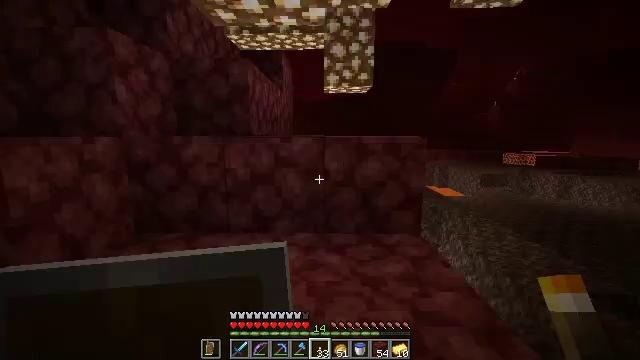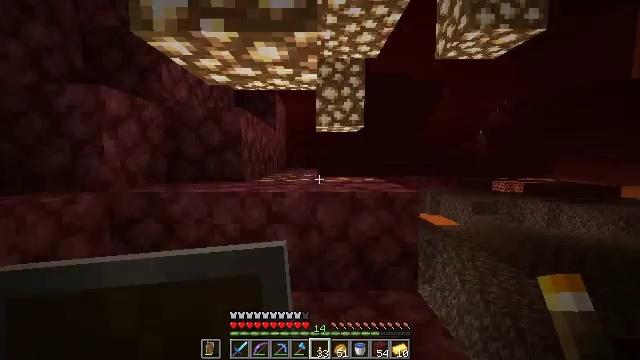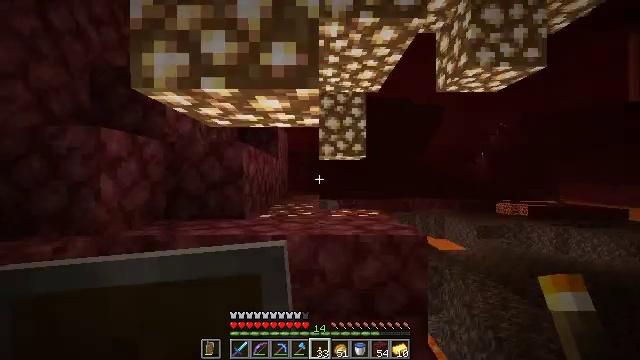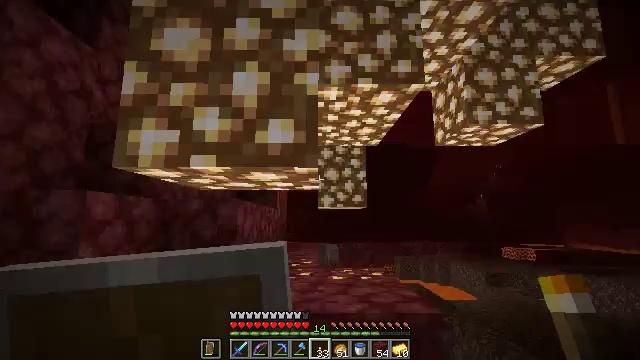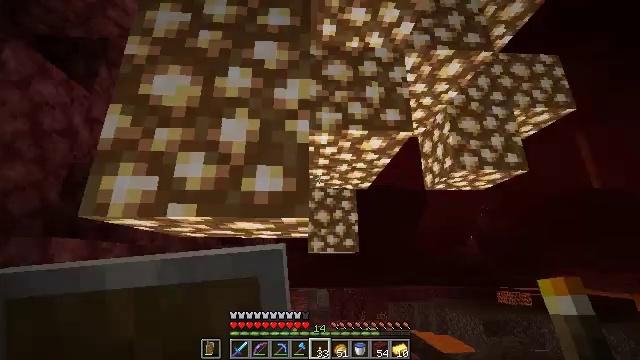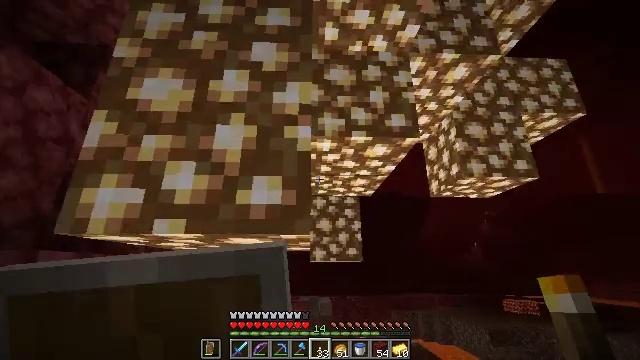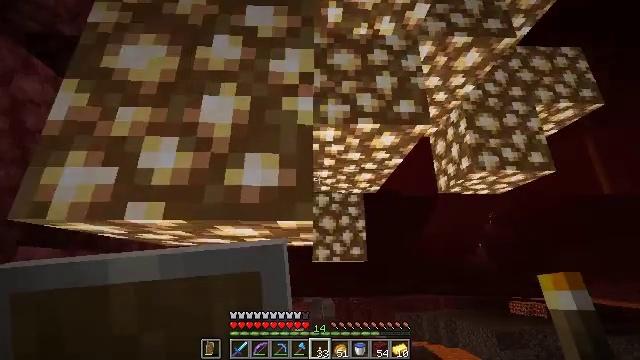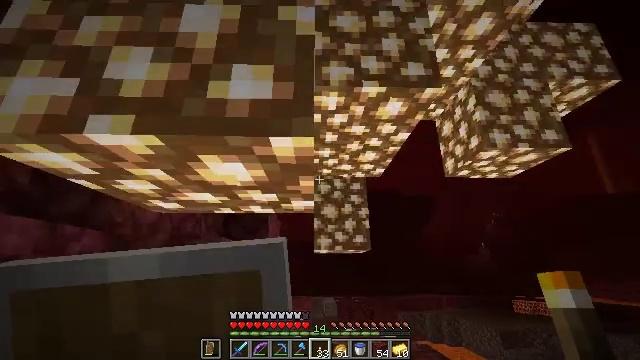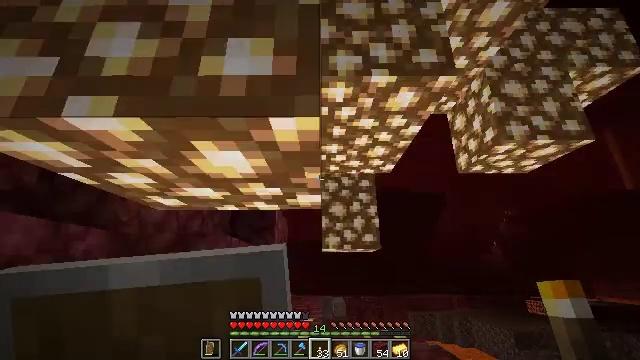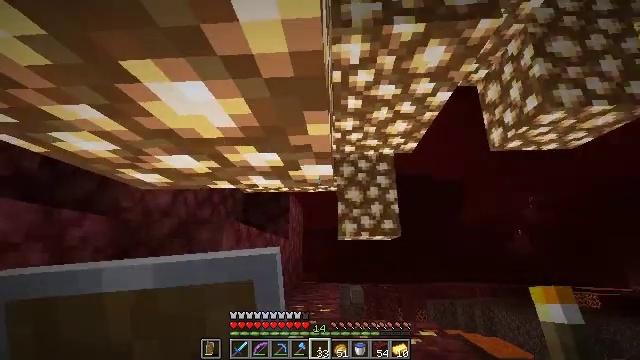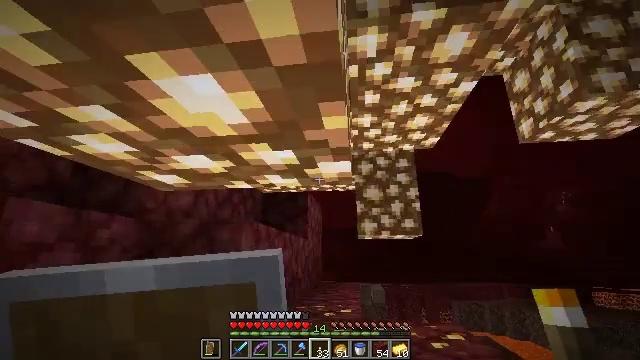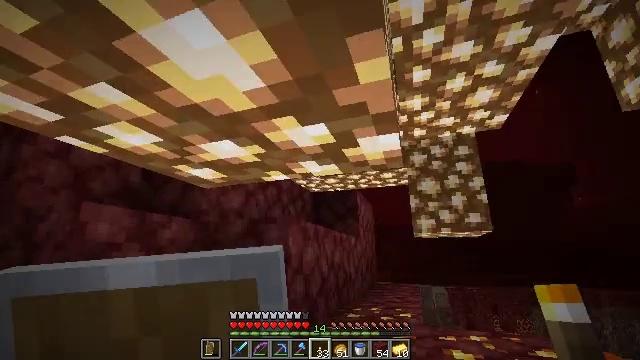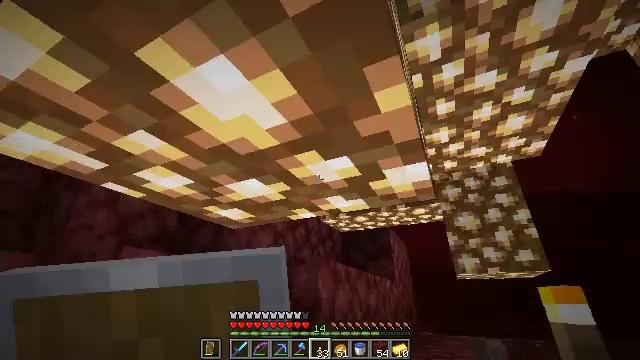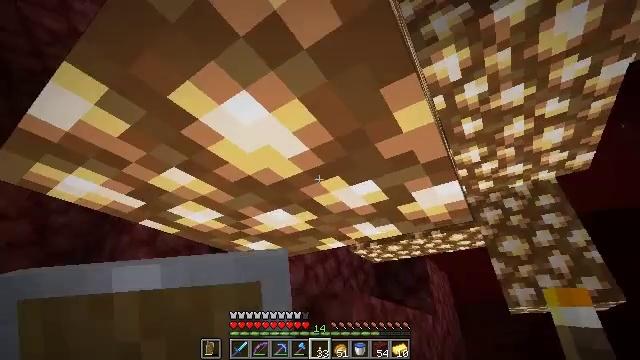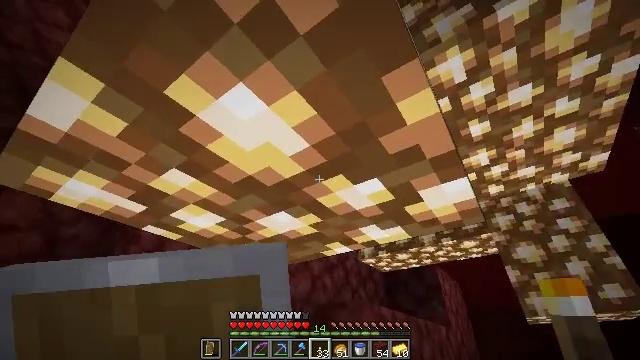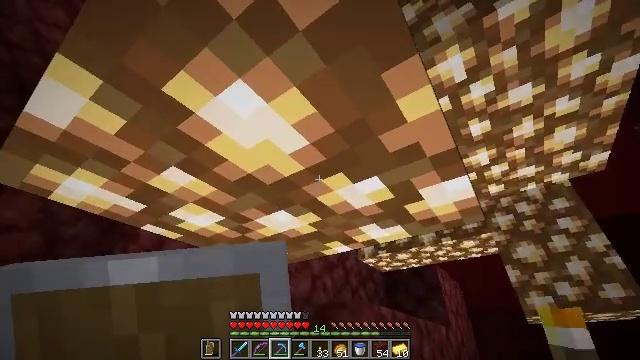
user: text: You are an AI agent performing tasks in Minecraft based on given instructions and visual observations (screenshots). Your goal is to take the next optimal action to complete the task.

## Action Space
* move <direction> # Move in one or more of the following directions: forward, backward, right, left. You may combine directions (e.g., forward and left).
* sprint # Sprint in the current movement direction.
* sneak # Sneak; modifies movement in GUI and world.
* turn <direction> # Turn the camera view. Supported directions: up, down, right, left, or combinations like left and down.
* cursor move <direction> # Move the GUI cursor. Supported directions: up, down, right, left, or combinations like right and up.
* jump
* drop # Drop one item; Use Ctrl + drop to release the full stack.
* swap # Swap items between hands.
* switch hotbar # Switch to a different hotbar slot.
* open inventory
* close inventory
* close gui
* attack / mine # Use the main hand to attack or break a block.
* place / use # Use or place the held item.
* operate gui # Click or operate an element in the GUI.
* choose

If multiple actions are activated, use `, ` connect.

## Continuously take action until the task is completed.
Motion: motion action
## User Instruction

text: Mine the glowstone in the Nether.
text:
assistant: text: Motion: move forward, turn right and up, jump
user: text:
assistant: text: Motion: move forward, turn up, jump
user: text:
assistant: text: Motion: move forward, turn up, jump
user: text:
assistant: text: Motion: move forward, turn right and up
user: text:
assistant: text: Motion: move forward, turn up
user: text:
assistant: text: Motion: move forward
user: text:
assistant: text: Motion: move forward
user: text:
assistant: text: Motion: move forward, turn left
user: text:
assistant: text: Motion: move forward, turn left and down
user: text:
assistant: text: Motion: turn left
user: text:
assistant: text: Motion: turn left
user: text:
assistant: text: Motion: turn left and up
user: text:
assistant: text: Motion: turn left and up
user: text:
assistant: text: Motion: turn left and up
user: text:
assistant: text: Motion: switch to hotbar 3
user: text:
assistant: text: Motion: switch to hotbar 3
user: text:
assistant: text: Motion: turn left and up
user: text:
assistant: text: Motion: turn left and up
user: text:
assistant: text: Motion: turn left and up
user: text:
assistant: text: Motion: no_op
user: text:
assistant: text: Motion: no_op
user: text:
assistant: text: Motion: turn left
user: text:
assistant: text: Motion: turn up
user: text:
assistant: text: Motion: turn up
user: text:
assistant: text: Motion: attack / mine
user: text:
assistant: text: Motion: attack / mine
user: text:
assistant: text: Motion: turn up, attack / mine
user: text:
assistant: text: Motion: attack / mine
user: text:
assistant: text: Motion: attack / mine
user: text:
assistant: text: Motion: turn right and up, attack / mine